Interaction volume radius: 10 \u00c5
Interaction volume height: 10 \u00c5
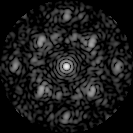
Disorder parameter: 0.4586